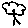
Label: tree